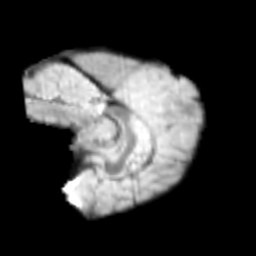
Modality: T2w
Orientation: sagittal
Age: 11
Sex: male
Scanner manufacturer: siemens
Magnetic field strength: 3 T
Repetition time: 3.8 s
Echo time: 0.07 s